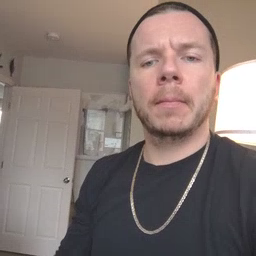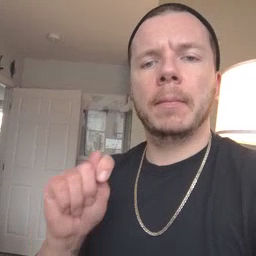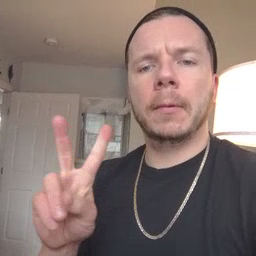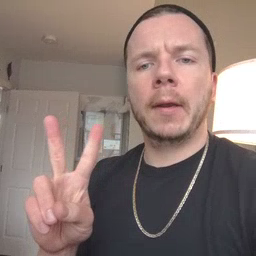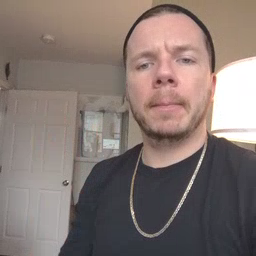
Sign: TV